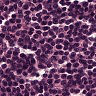
Metastatic tissue present: no